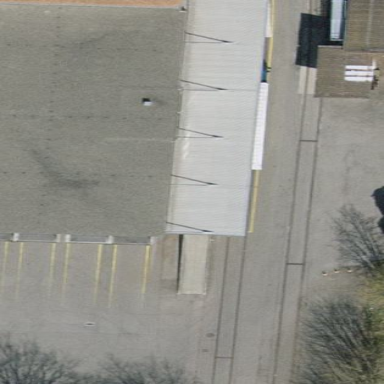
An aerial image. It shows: View of roof of building.